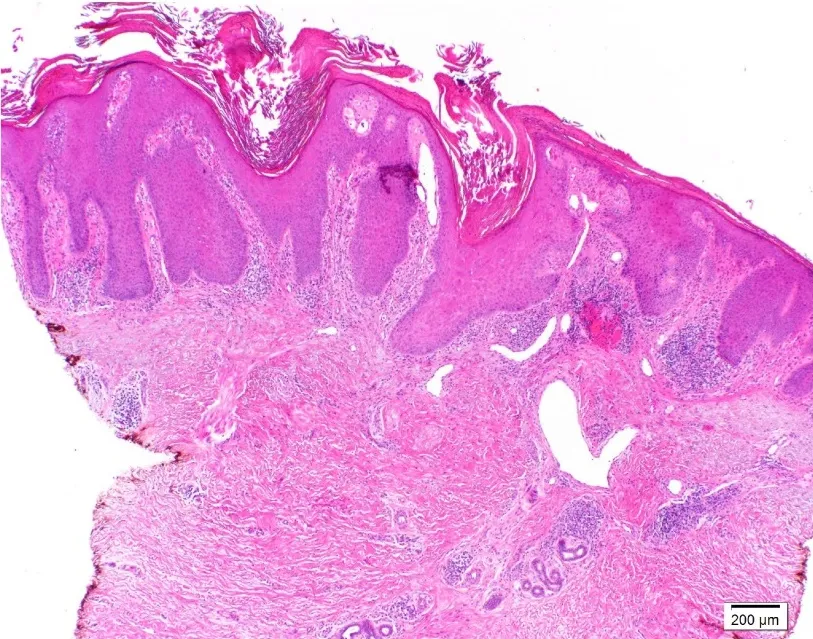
Histological photo of hypertrophic lupus erythematosus. . Hypertrophic lupus erythematosus displays epidermal acanthosis and expansion of follicular ostia with a superficial and deep perivascular and periappendageal intradermal lymphocytic infiltrate (hematoxylin and eosin, 40x magnification).
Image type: pathology (h&e)